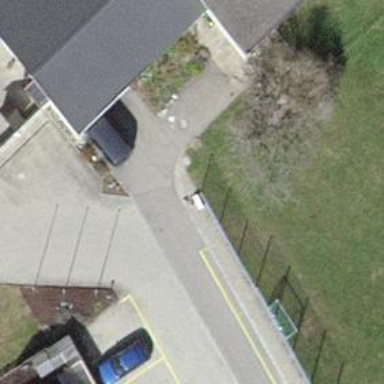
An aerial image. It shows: Driveway leading to service road.